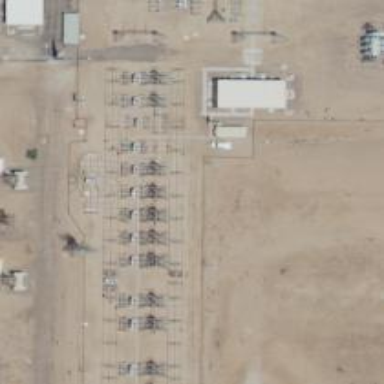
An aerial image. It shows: Switch used for power control.